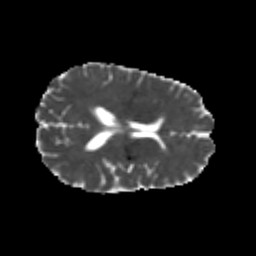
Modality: MD
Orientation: axial
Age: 24
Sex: female
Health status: healthy
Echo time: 0.074 s